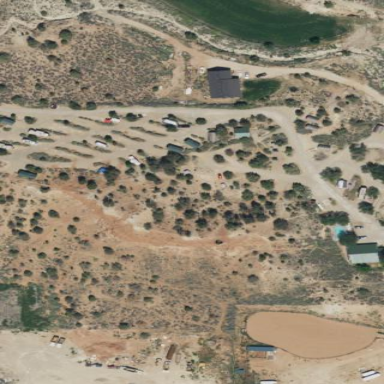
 with amenities such as swimming pool and sanitary dump station. This site offers both temporary camping spots and permanent camping options."